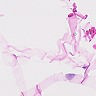
Metastatic tissue present: no